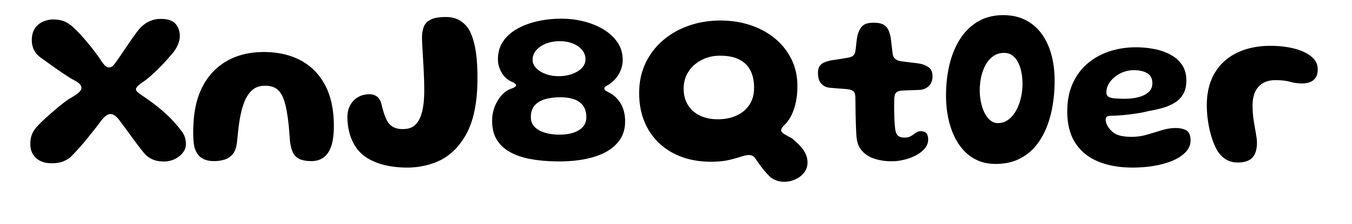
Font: Gluten_SemiBold